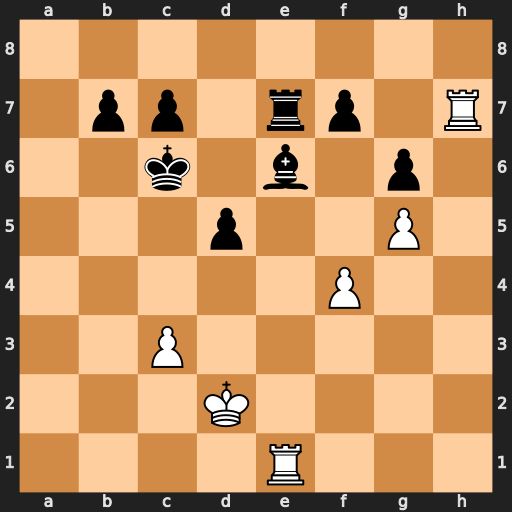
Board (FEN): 8/1pp1rp1R/2k1b1p1/3p2P1/5P2/2P5/3K4/4R3
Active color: w
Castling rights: -
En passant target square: -
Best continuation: f5 gxf5 g6